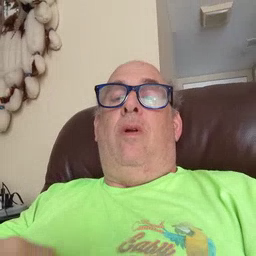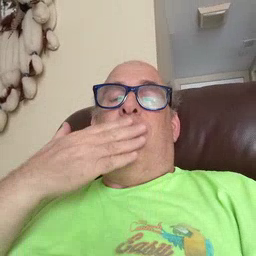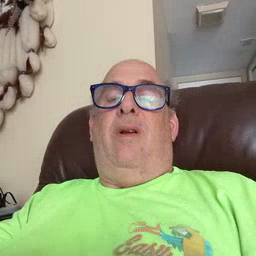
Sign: bad